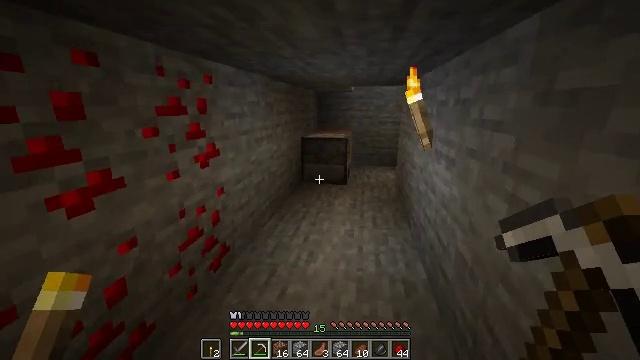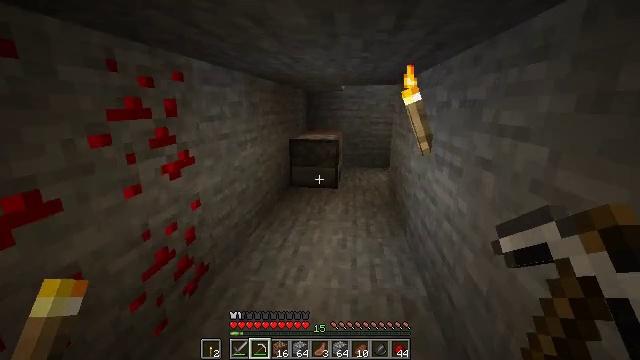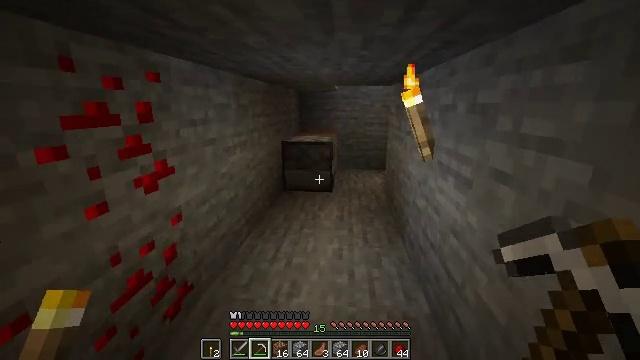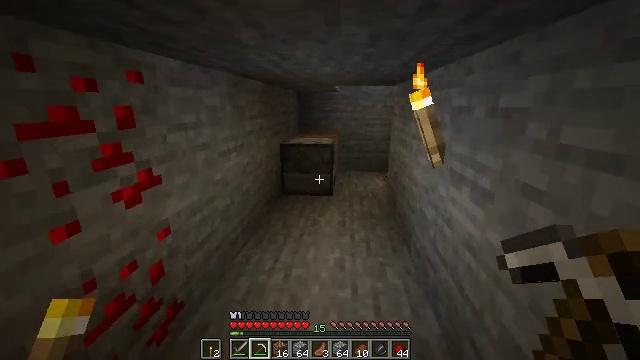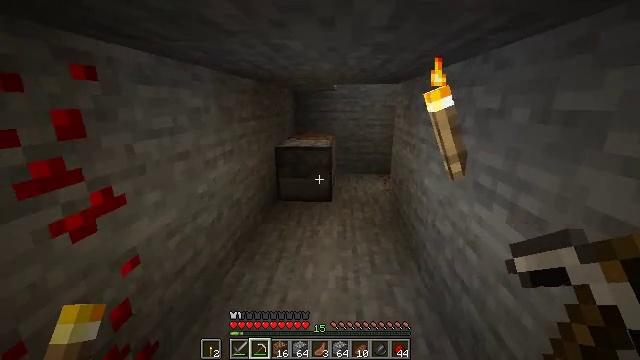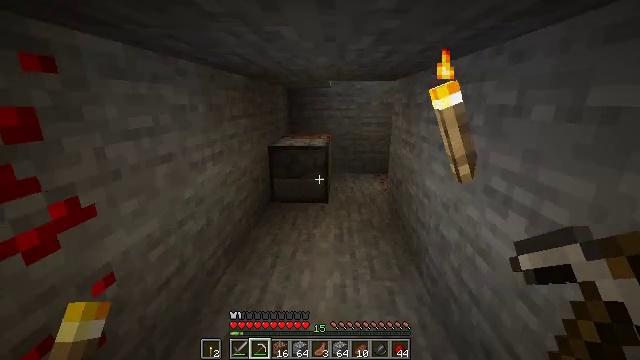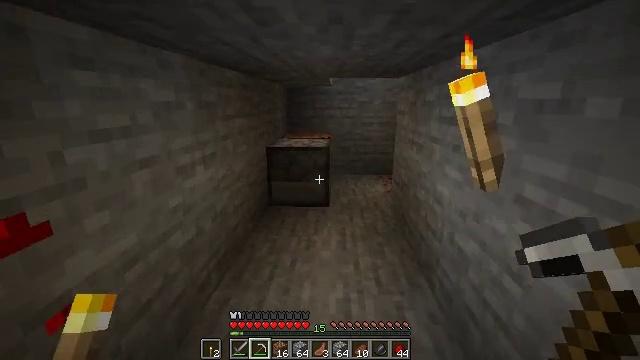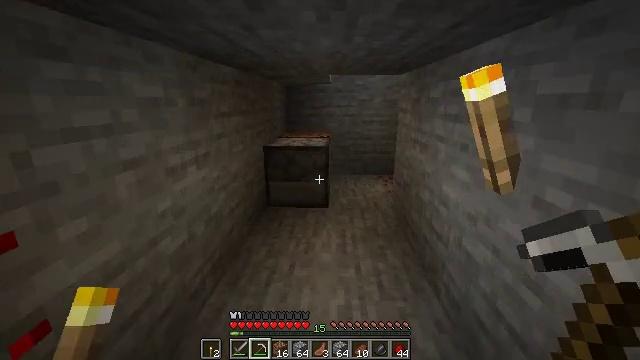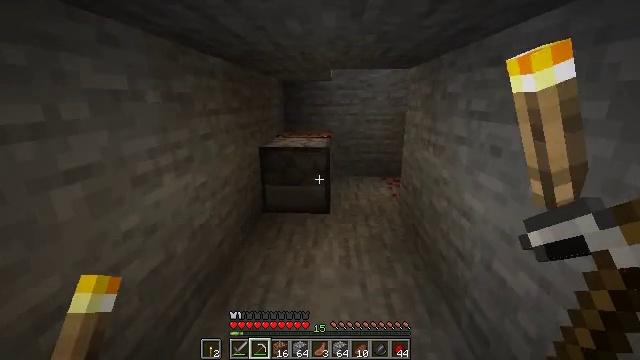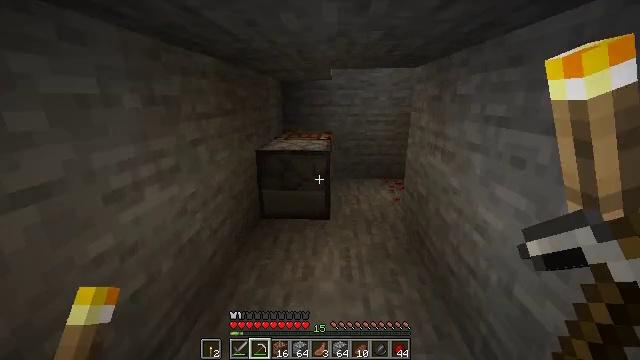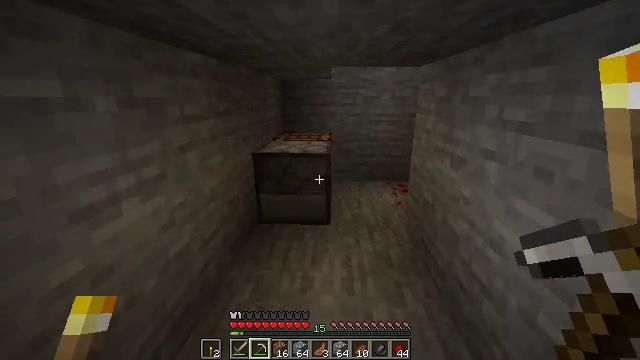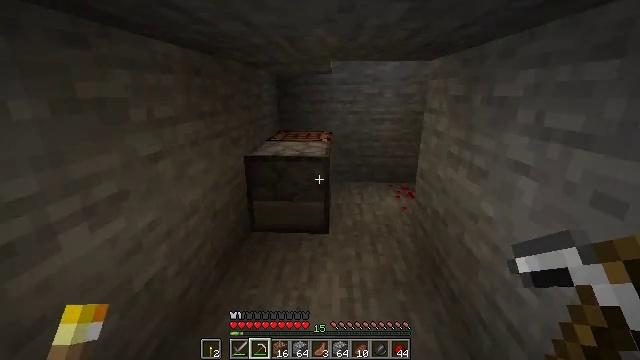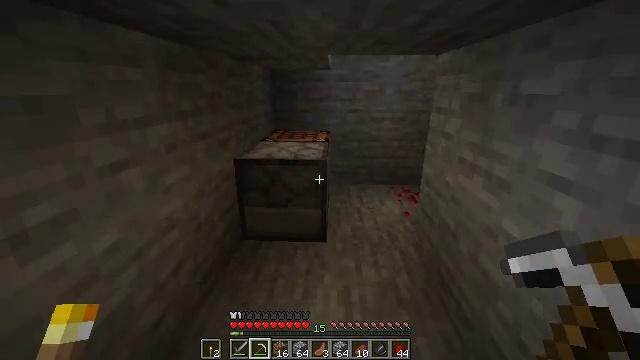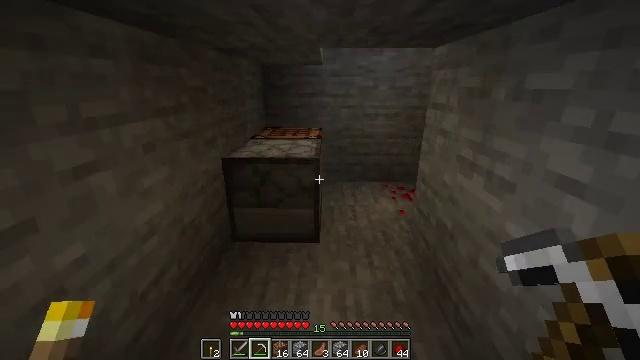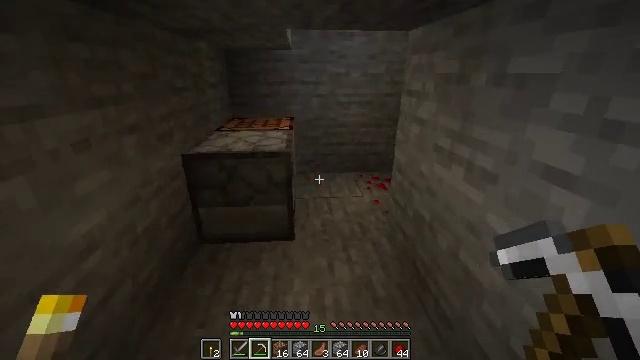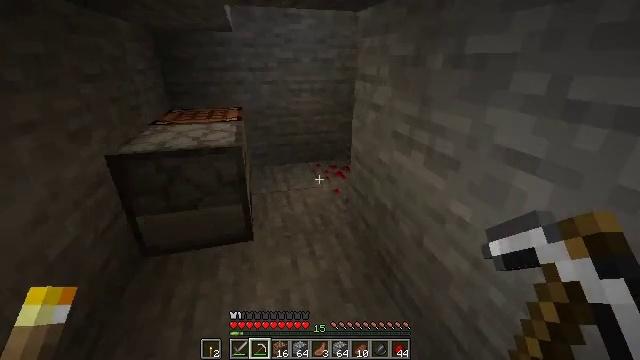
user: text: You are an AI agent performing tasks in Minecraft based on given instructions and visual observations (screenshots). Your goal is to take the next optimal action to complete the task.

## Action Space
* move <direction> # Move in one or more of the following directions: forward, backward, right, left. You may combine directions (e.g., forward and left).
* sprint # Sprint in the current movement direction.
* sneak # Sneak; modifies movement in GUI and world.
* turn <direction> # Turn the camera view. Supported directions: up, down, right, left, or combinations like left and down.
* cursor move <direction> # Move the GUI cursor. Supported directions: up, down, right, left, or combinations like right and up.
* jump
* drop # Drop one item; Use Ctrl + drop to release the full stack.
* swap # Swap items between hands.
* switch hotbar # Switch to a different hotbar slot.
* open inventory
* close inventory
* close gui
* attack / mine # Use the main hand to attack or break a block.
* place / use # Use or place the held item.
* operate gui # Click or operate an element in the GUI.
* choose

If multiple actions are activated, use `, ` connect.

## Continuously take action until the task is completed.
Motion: motion action
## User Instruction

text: Craft cobblestone stairs.
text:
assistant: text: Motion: move forward, turn right
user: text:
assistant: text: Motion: move forward, turn right
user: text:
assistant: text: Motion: move forward
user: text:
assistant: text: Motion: move forward
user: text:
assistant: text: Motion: move forward, turn right
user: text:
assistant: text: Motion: move forward
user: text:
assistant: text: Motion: move forward
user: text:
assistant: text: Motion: move forward
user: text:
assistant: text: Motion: move forward
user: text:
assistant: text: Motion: move forward
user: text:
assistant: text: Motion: move forward
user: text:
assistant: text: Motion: move forward
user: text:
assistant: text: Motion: move forward, turn right
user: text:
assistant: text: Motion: move forward, turn right and down
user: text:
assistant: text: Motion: move forward, turn right and down
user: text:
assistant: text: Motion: move forward, turn right
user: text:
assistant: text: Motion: move forward, turn right
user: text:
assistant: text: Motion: move forward
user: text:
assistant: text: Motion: move forward
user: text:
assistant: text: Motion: move forward
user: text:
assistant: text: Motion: move forward, turn left
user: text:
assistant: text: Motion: move forward, turn left
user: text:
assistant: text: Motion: move forward, turn left
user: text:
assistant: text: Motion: move forward, turn left
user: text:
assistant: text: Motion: move forward, turn left
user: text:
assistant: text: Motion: move forward, turn left
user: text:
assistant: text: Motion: move forward, turn left
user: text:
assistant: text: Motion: move forward, turn left
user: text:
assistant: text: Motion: move forward, turn left
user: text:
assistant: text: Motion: move forward, turn left